Field crop: maize
Growth stage: 2
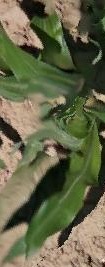
Species: maize